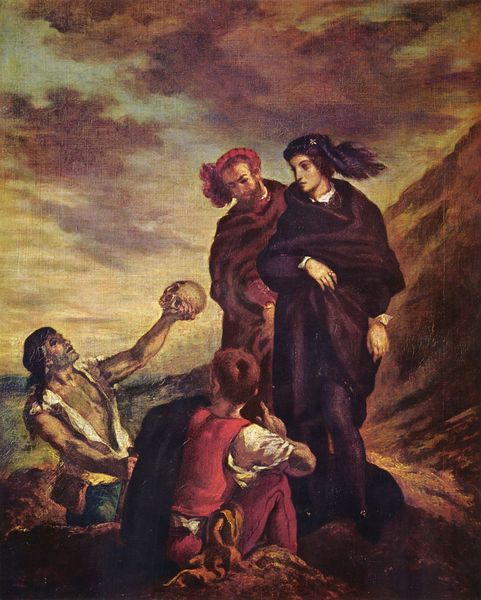
Titel: Hamlet und Horatio auf dem Friedhof
Künstler: Eugène Delacroix
Standort: Paris
Institution: Musée du Louvre
Schlagwörter: berg, blau, dunkel, feder, gemälde, gruppe, hand, himmel, kopf, körper, mann, meer, nackt, schatten, umhang, wasser, weiß, wolken, gelb, landschaft, menschen, ocker, see, sitzen, abend, braun, frankreich, frau, grau, hell, hut, hüte, licht, männer, nacht, paris, rücken, schwarz, strasse, zeichnung, rot, tuch, weg, wiese, wolke, beige, herren, leute, malerei, bart, hemd, hose, kappe, mütze, mützen, arm, arme, augen, blicke, falten, federn, gesicht, halten, historie, schädel, stehen, tod, tot, toter, zerrissen, bild, hände, öl, dämmerung, erde, horizont, hügel, natur, sonnenaufgang, wolen, pfad, sonne, gewand, haare, lange haare, mantel, sitzend, stehend, stoffe, familie, gewänder, klassizismus, paar, theater, england, düster, italien, abhang, berge, fels, hang, lila, sonnenuntergang, violett, weis, figuren, romantik, sturm, könig, dichter, sitzt, woken, faltenwurf, kontrapost, zeigen, weste, knochen, vanitas, spiel, vier, strümpfe, vergänglichkeit, gemalt, geben, faust, knien, leinwand, friedhof, reichen, tasche, mythologie, ehepaar, jüngling, totenkopf, grab, wanderer, heben, dramatik, dante, feuerbach, graben, bettler, rosenkranz, totenschädel, drama, europa, unterwelt, mephisto, delacroix, renesaince, rennesaince, ausgrabung, william, sonnenuntergan, eroberer, ber, aeneas, finden, grabung, pirat, shakespear, begleiter, greco, hinhalten, shakespeare, göttliche komödie, hamlet, nacjt, wese, vergil, schäde, hut feder, abschei, güldenstern, shalespear, 4, schatzinsel, adelmänner, decamerone